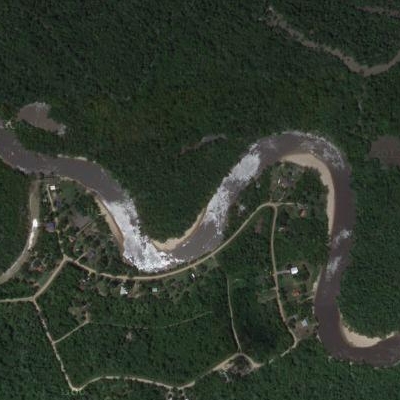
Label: RiverLake